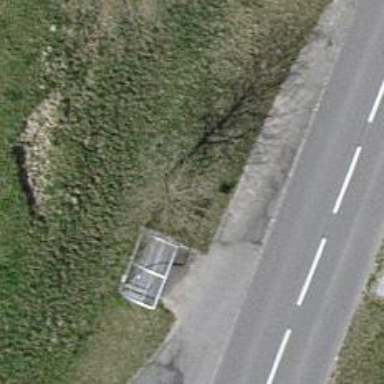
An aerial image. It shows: Bus stop along the road.